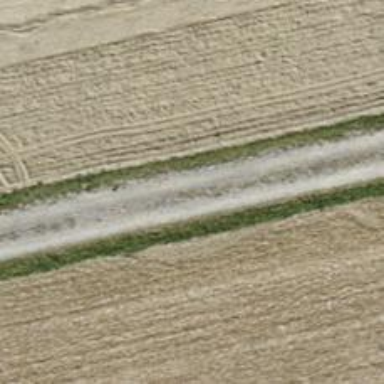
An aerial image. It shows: Grassy track with grade3 tracktype.